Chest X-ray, PA view. Patient: 41 years old, sex M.
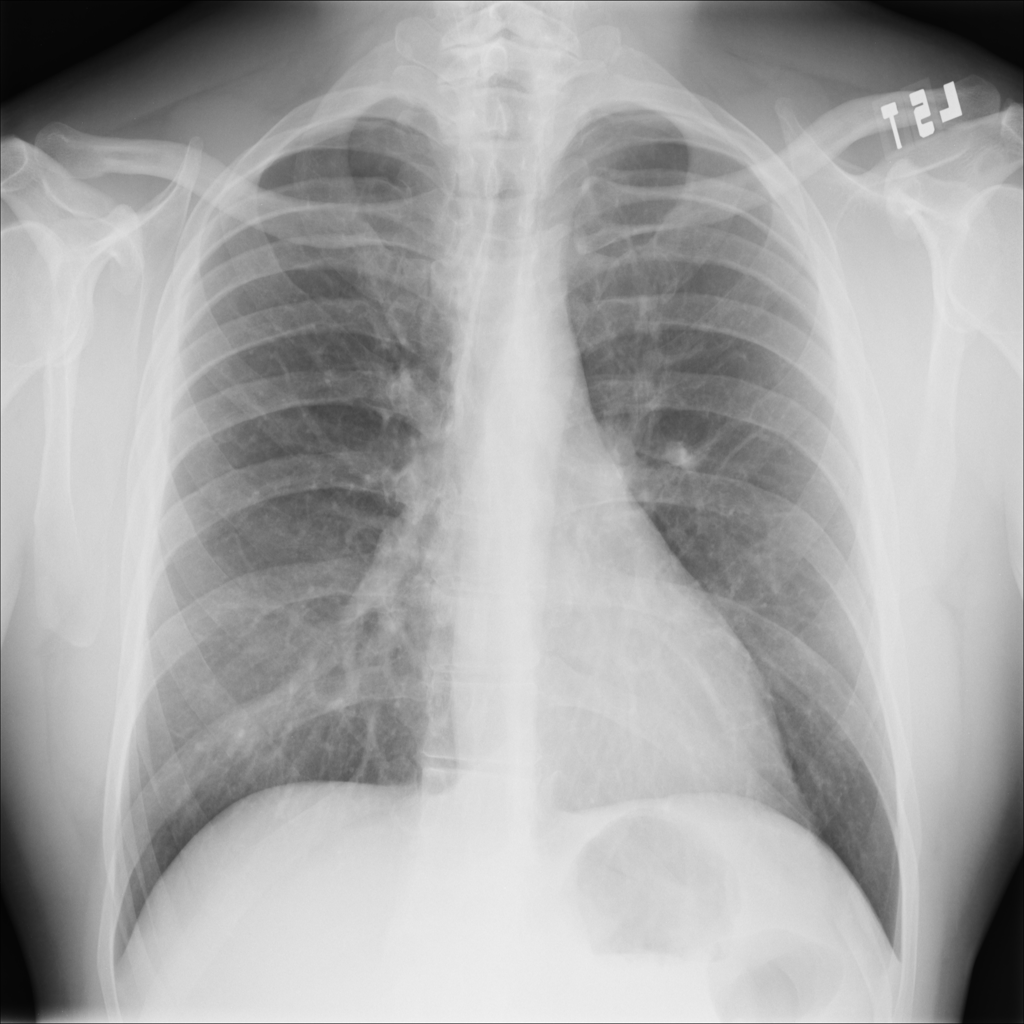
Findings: No Finding